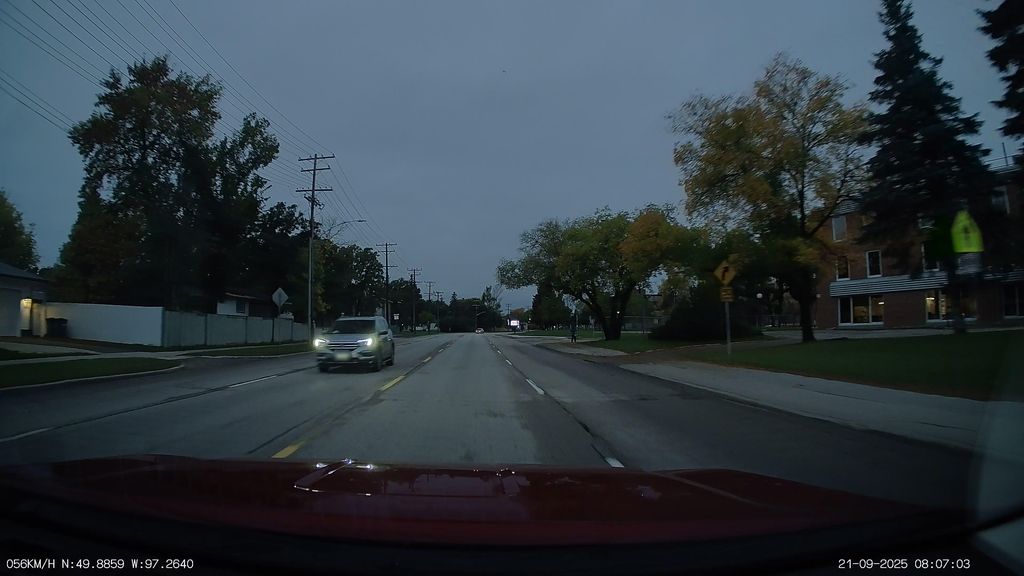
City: winnipeg